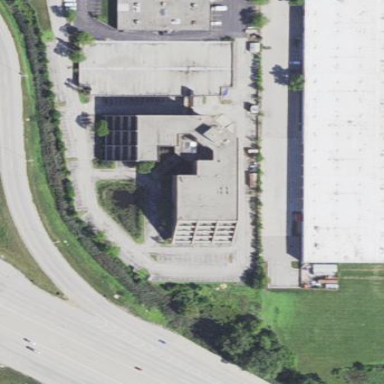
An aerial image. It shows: Office building.